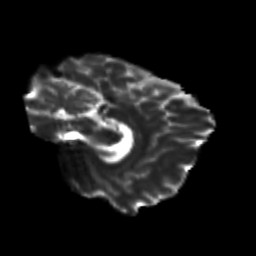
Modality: T2w
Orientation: sagittal
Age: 22
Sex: male
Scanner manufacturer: siemens
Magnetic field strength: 3 T
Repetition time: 3.5 s
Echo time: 0.125 s